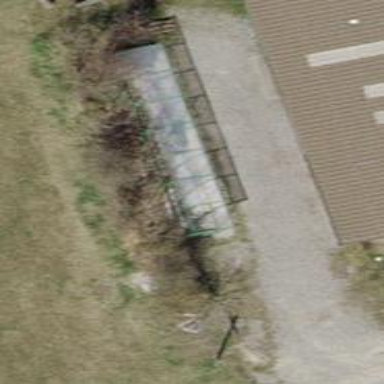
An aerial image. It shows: Bicycle parking shed.